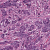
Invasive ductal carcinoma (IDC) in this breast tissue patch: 1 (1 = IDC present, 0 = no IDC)